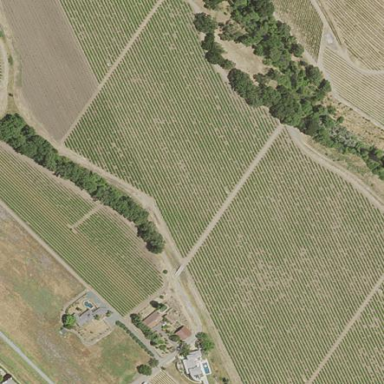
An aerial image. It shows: Vineyard where grapes are grown.